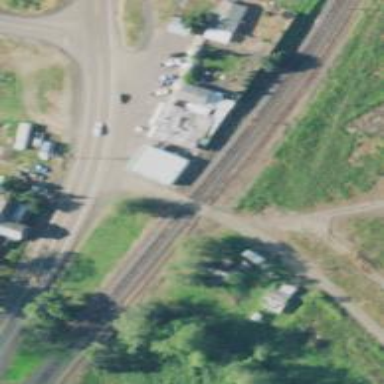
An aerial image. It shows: Railway level crossing.